Question: I am busy creating a Virtual Network so that my Azure VMs can communicate with each other.
I'm currently on the screen (screen shot below) where I need to specify a DNS Server address. At this point I am unsure whether I will want to maintain a DNS server for name resolution or if I will just specify IP addresses.
- -

Thanks
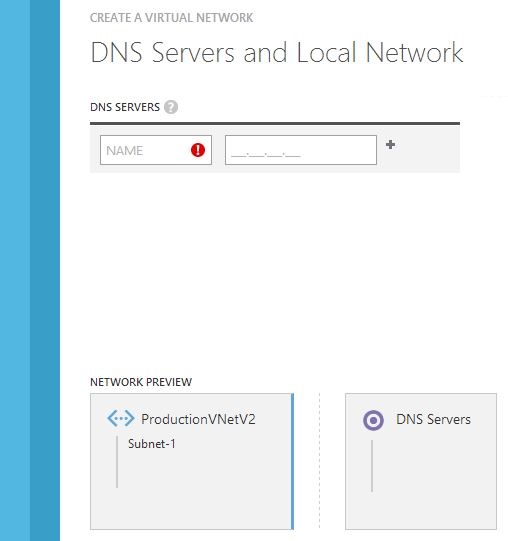
Answer: Once a virtual network is created, you can only add subnets, and cannot change the DNS server without deleting the virtual network. So, if you want to keep the virtual network, make sure that you put in some DNS server addresses. You may want two. One for your private IP addresses (the VMs that you spin up in Azure) and one for public IP addresses. You should consider at least adding the public address DNS. I used the Google one on 8.8.8.8. You use named addresses instead of IP addresses, but if you only have a few servers where it is not a big problem while you are still getting going.
It depends on if you are using a VPN gateway or if this is an Azure-only network, and if you are in dev/test versus production. If you are in production, deleting the virtual network can cause significant downtime. If you have a VPN gateway, making frequent changes on the 'other end' may be more difficult.